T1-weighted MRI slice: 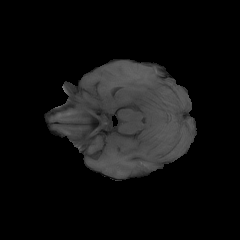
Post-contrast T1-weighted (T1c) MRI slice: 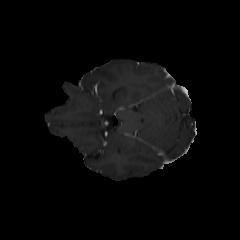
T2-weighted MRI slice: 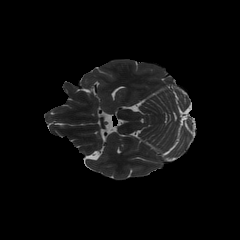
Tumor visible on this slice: no